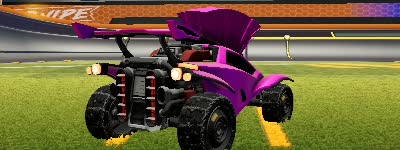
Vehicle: octane